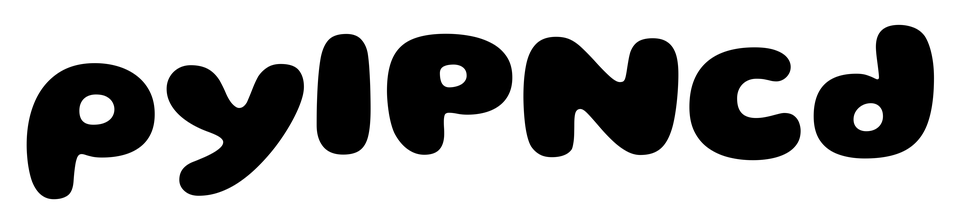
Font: Gluten_ExtraBold